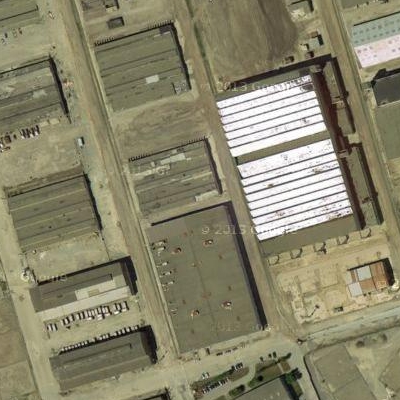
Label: cIndustry